Question: ## Info
I want to automate the web-server <URL> using python selenium.
## html code
'''
<input name="fileToUpload" type="file" class="btn btn-default btn-file btn-sm" xpath="1">
'''
## code
'''
from selenium import webdriver
import time
driver = webdriver.Edge(r"C:\Users\Amardeep\Downloads\msedgedriver.exe")
driver.maximize_window()
driver.get("http://bioinfo.unipune.ac.in/IRESPred/IRESPred.html")
time.sleep(2)
button = driver.find_element_by_xpath("//input[@name = 'fileToUpload']").click()
'''
## output error
> selenium.common.exceptions.InvalidArgumentException: Message: invalid argument
## Tried solutions
I used different x-paths to click the button which opens a window to upload a file-path but button is not clickable. I used find element by name,class name,css selector but it also not worked. How should I solve this problem.

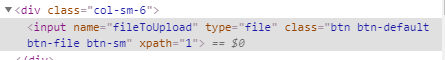
Answer: Try below code - (I'm using Chromedriver and you are using Edge, so modify code accordingly)
'''
from selenium import webdriver
from selenium.webdriver.support.ui import WebDriverWait
from selenium.webdriver.support import expected_conditions as EC
from selenium.webdriver import ActionChains
from selenium.webdriver.common.by import By
import time
driver = webdriver.Chrome()
driver.maximize_window()
wait = WebDriverWait(driver, 5)
action = ActionChains(driver)
driver.get("http://bioinfo.unipune.ac.in/IRESPred/IRESPred.html")
time.sleep(2)
Upload_btn = wait.until(EC.presence_of_element_located((By.XPATH, "//input[@name='fileToUpload']")))
action.move_to_element(Upload_btn).click().perform()
'''
I'm able to click on a button using the above code, let me know if you have any issues or you face any error message.